Interaction volume radius: 10 \u00c5
Interaction volume height: 10 \u00c5
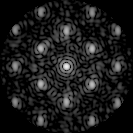
Disorder parameter: 0.3187